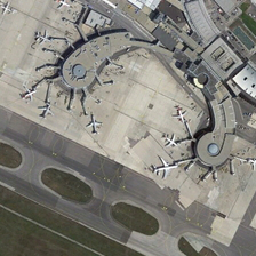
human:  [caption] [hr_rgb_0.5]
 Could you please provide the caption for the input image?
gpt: the two drop shaped terminal buildings are surrounded by planes on the tarmac

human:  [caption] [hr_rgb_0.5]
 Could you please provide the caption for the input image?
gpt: the c shaped termial building sits on the apron which is alongside the runways .

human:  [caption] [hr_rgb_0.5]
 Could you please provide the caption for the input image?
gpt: some planes stop in  the drop shaped terminal and a wide runway .

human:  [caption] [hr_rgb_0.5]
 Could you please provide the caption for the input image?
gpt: the two drop shaped terminal buildings are surrounded by planes on the tarmac which is adjacent to a runway with four oval lawns in it .

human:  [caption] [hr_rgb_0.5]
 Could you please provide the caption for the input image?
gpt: some planes are near a building in an airport .